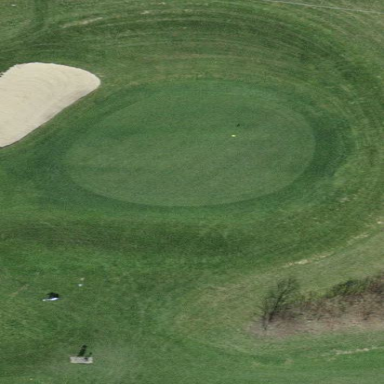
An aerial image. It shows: Golf green.